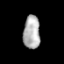
Tissue: prostate
Cell type: T cells
Senescence score: 0.2275
Nuclear area (px): 544
Mean DAPI intensity: 177.171